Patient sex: F
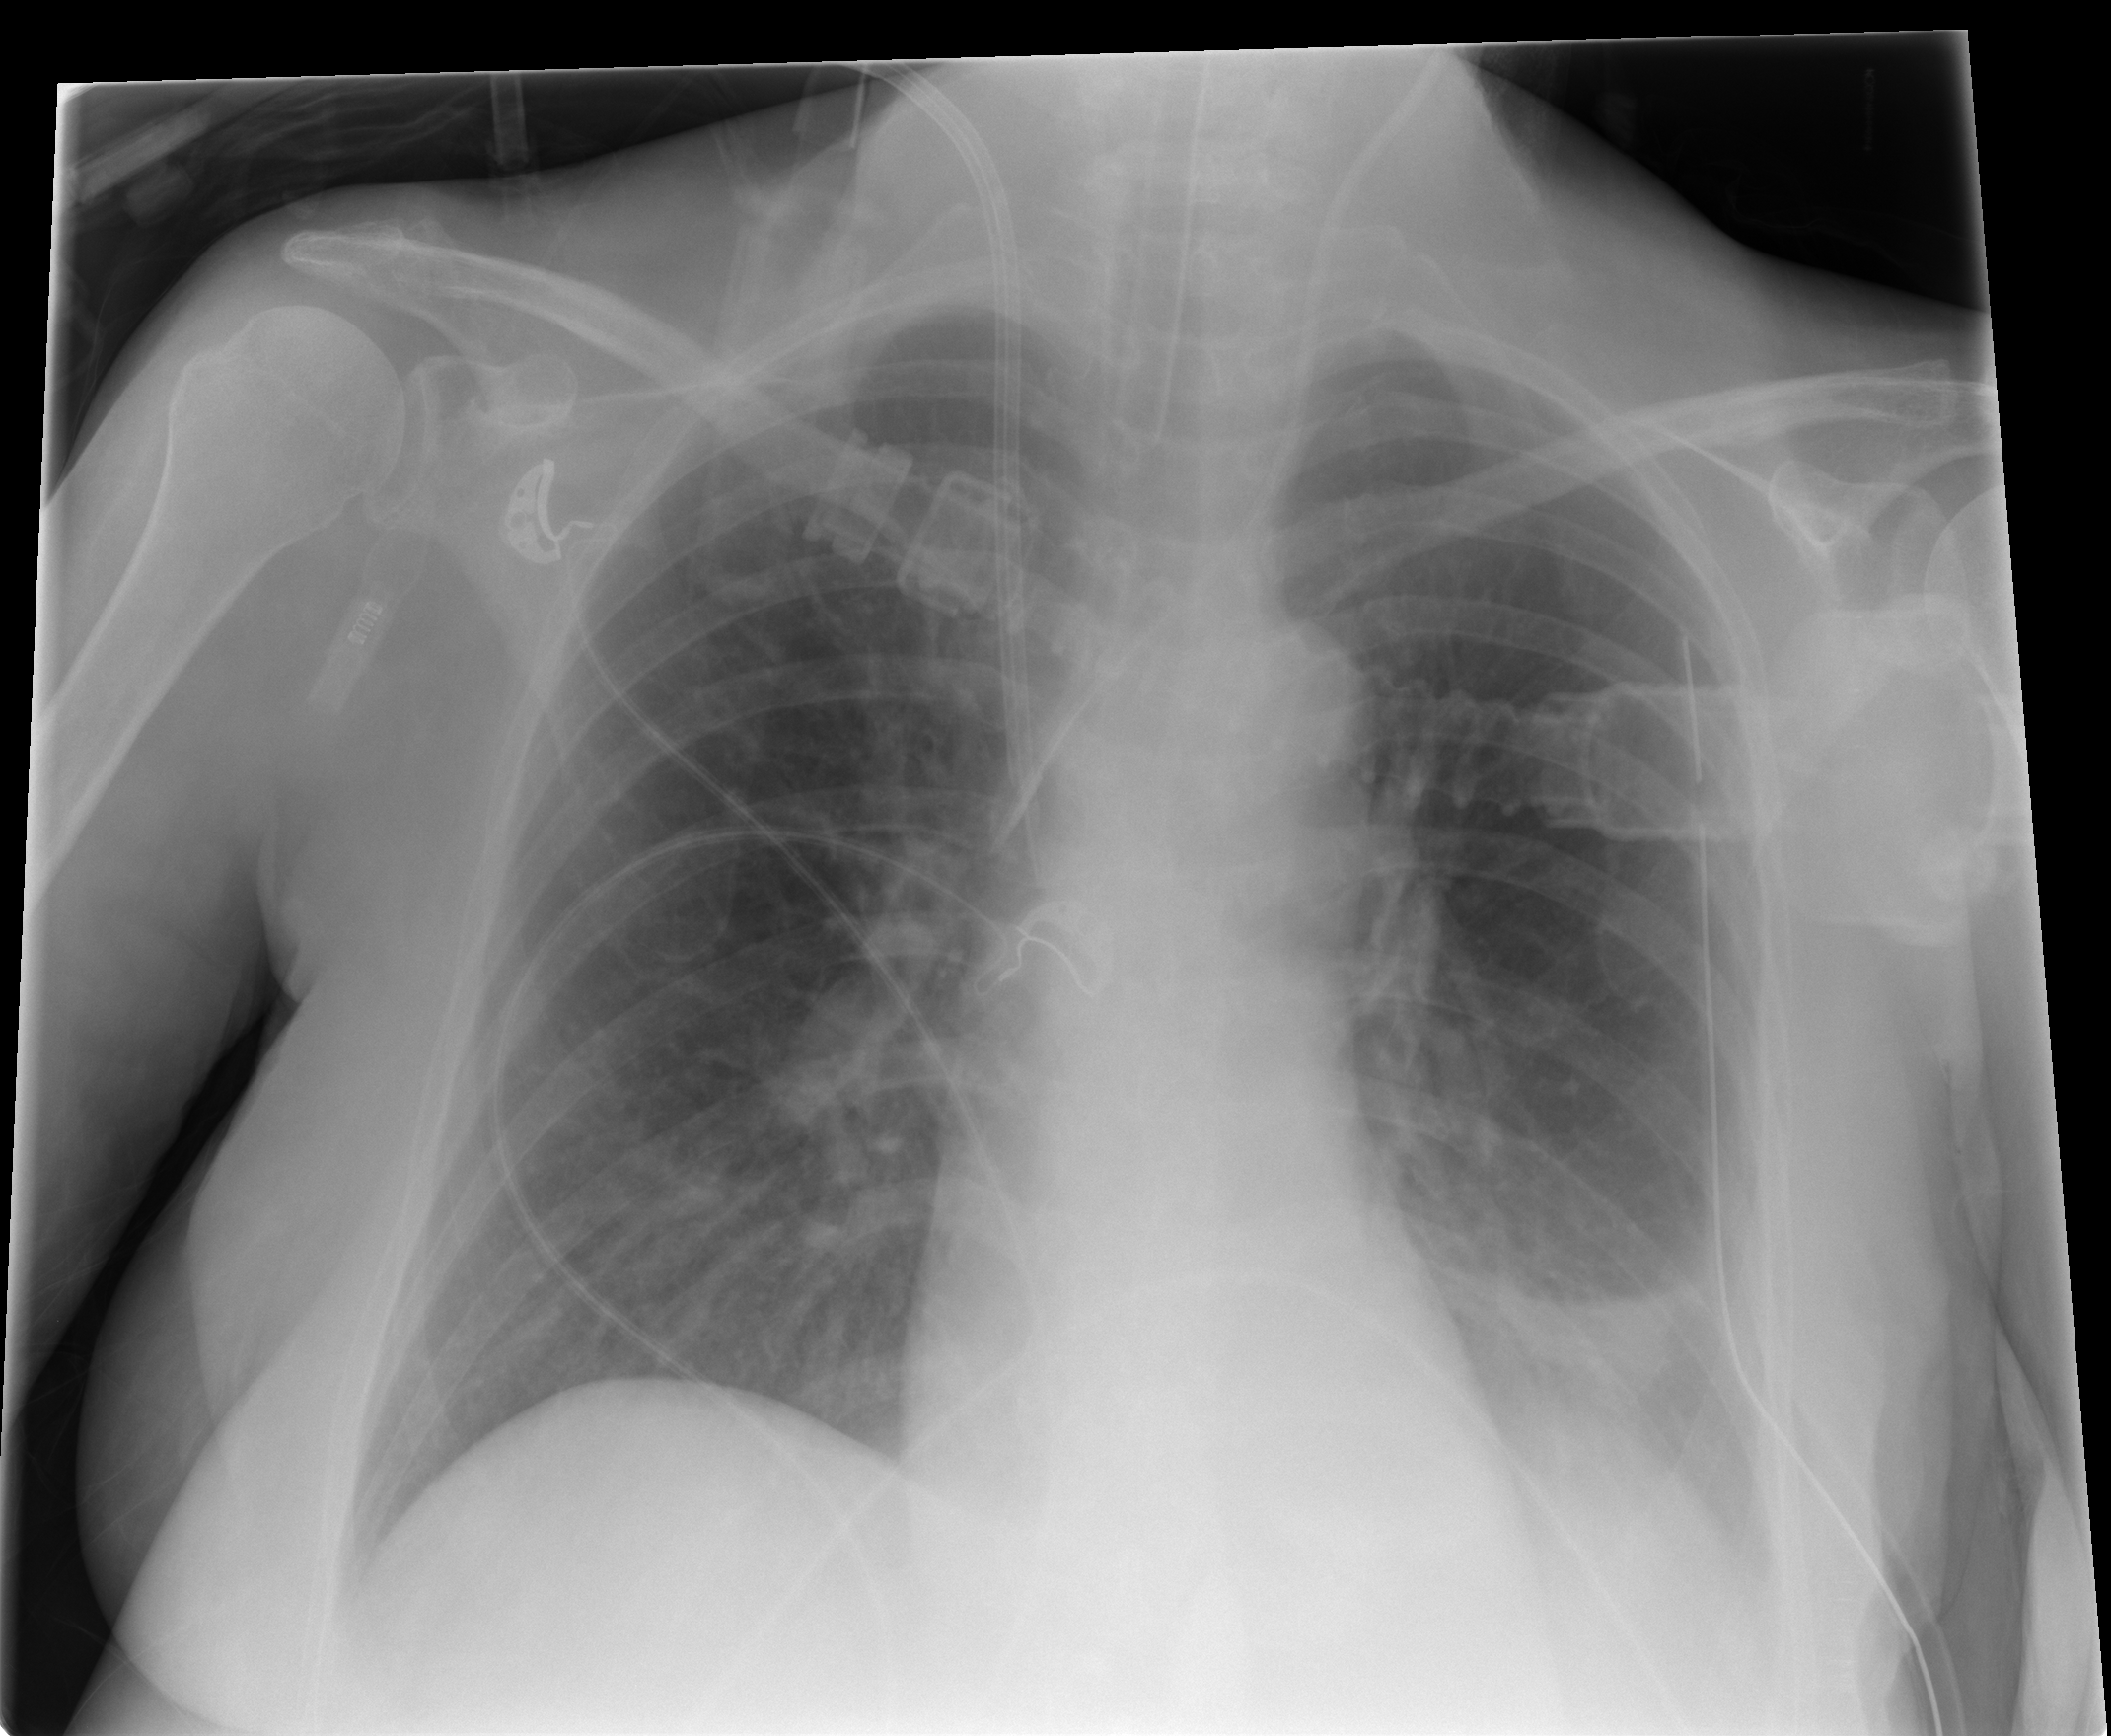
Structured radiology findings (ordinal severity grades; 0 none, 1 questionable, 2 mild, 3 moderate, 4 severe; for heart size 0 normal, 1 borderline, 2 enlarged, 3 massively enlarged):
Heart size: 0
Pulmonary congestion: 0
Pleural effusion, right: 0
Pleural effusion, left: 2
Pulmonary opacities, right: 0
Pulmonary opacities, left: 0
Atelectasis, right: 1
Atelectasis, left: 2